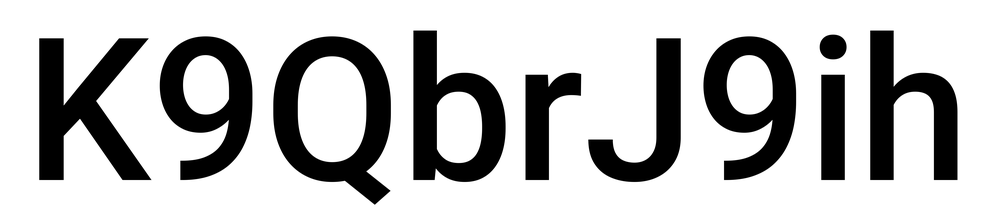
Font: Roboto_Medium